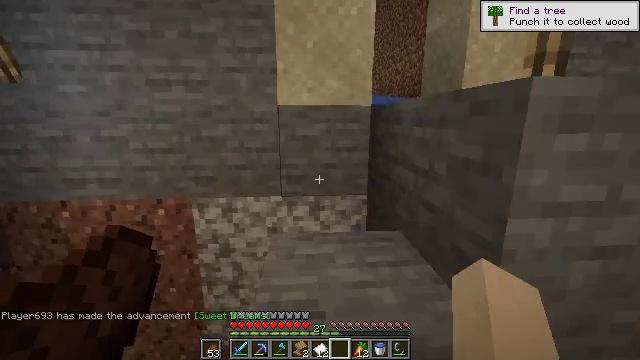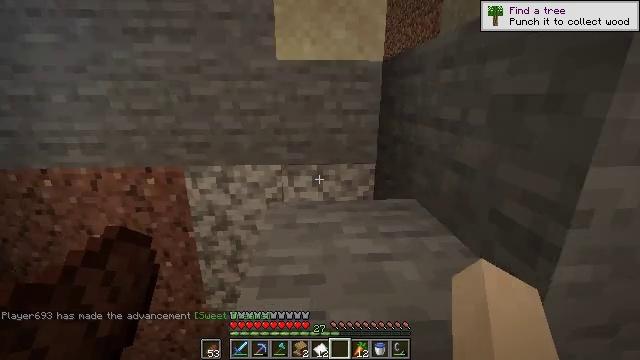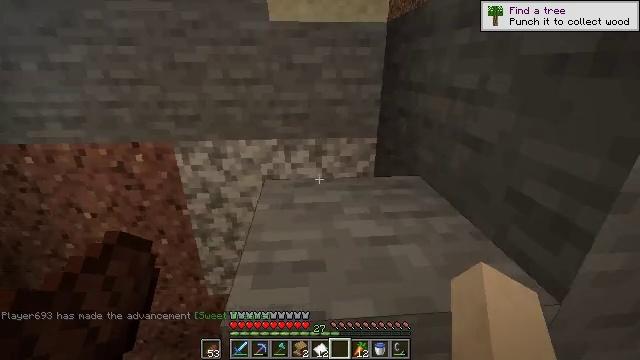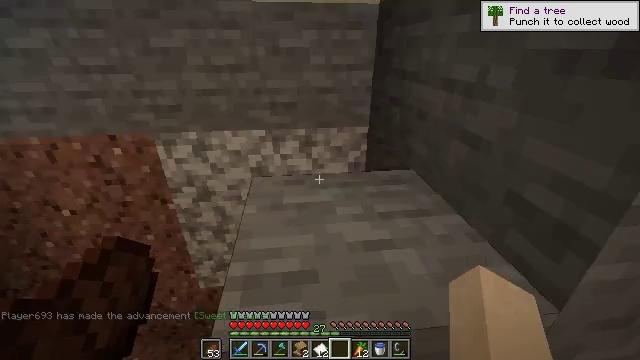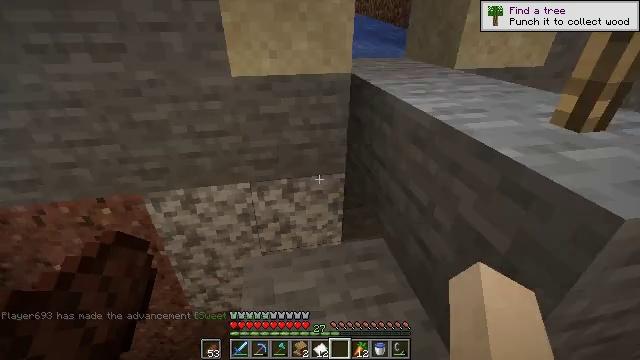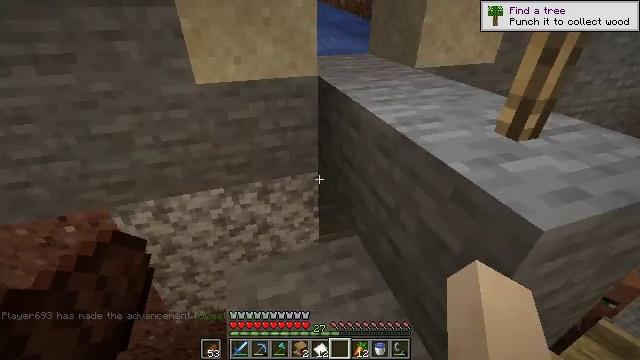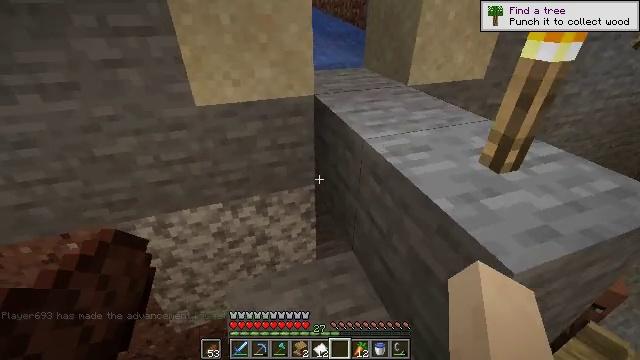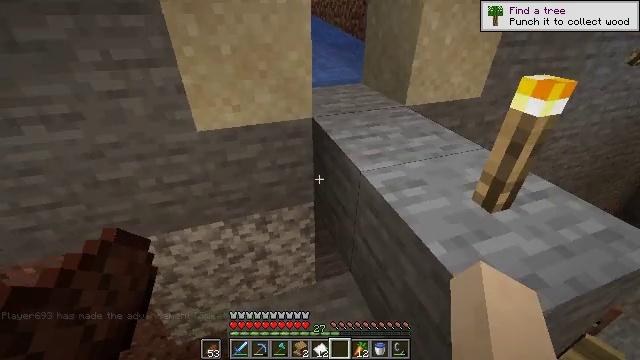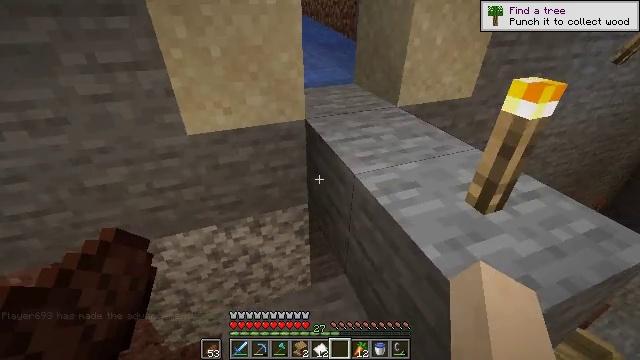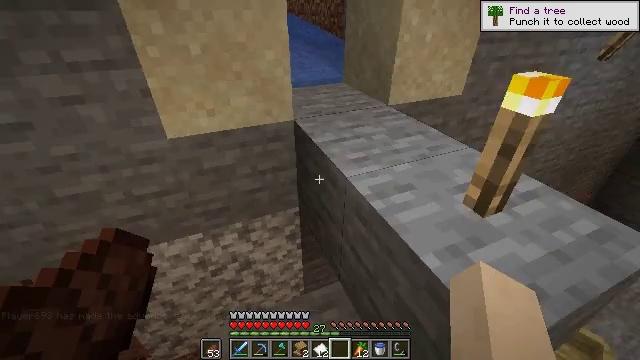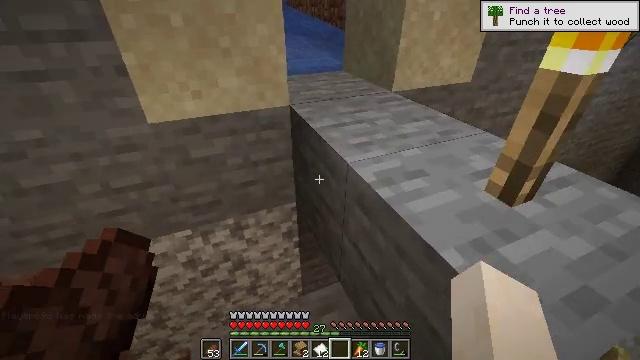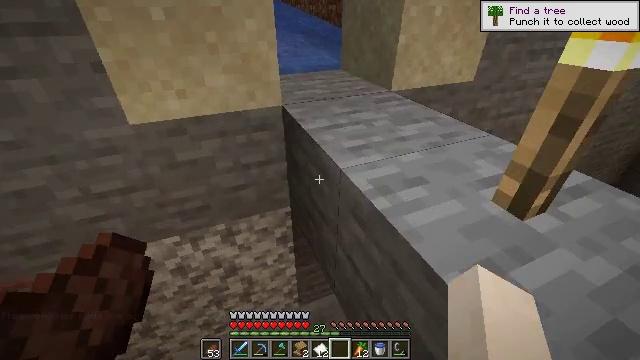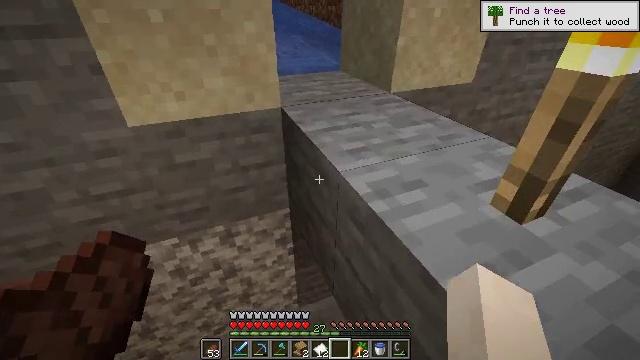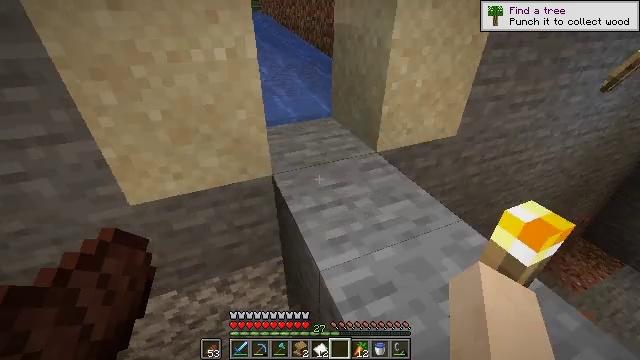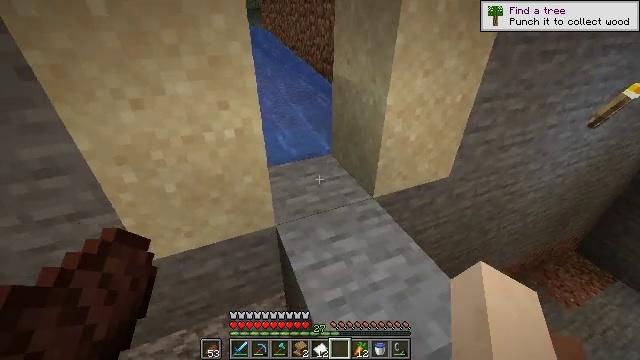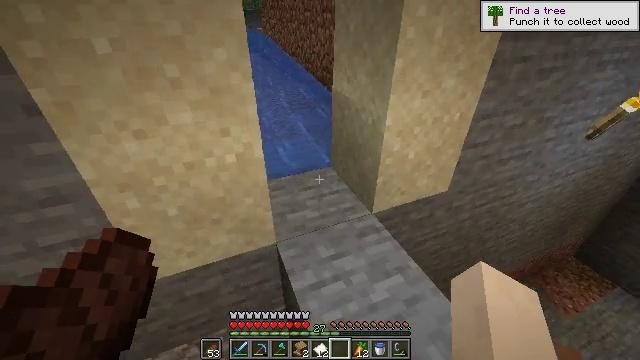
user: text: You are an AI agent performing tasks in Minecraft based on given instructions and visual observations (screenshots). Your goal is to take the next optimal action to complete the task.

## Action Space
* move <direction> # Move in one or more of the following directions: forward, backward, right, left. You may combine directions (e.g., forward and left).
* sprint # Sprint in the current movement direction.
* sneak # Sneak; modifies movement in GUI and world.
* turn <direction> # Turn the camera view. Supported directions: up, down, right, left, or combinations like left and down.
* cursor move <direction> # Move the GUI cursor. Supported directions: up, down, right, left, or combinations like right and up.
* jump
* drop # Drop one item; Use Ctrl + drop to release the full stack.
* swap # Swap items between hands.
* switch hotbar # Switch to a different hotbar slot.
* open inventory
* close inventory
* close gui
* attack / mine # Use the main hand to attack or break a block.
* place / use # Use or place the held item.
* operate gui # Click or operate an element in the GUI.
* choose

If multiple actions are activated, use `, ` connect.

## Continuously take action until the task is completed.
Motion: motion action
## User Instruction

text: Gather melon for food.
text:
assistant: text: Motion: move forward, turn down, jump
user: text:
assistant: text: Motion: move forward, turn down, jump
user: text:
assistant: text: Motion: move forward, turn right and down, jump
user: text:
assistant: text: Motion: move forward, turn right and down, jump
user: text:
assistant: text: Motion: move forward, turn right and down
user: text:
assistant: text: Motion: move forward
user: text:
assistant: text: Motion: move forward
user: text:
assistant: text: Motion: move forward, turn right
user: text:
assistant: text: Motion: move forward, turn right
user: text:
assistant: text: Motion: move forward and move right, jump
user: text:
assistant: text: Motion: move forward and move right, jump
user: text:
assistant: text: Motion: move forward and move right, jump
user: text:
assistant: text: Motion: move forward and move right, jump
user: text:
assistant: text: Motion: move forward and move right, jump
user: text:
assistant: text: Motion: move forward and move right, jump
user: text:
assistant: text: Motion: move forward and move right, turn left and up
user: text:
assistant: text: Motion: move forward and move right
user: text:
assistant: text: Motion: move forward and move right
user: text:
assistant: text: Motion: move forward and move right
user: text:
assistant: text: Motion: move forward and move right, turn left and up
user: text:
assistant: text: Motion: move forward, sprint
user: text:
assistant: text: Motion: move forward, sprint, turn left and up
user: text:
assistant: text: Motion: move forward, sprint, turn left and up
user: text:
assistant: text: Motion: move forward, sprint, turn left and up
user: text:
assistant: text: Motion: move forward, sprint, turn up
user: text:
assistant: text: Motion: move forward, sprint, turn left and up
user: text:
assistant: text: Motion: move forward, sprint, turn up
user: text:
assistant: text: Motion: move forward, sprint, turn up, jump
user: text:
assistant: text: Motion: move forward, sprint, jump
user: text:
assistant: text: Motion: move forward, sprint, jump